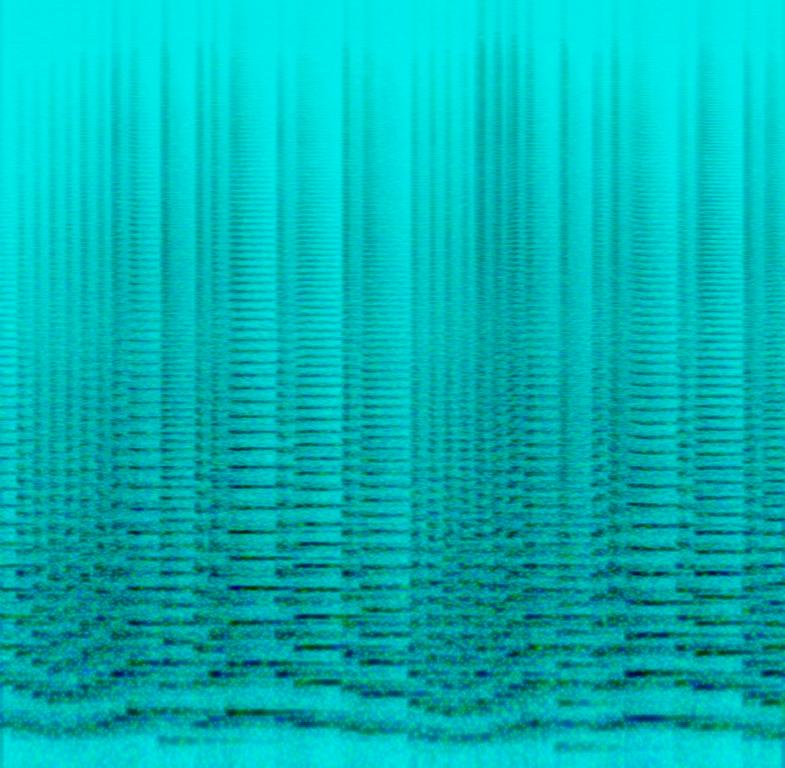
The recording features a brass quartet playing in a reverberant space. It consists of synchronized trombone melody and it sounds passionate, epic and powerful.